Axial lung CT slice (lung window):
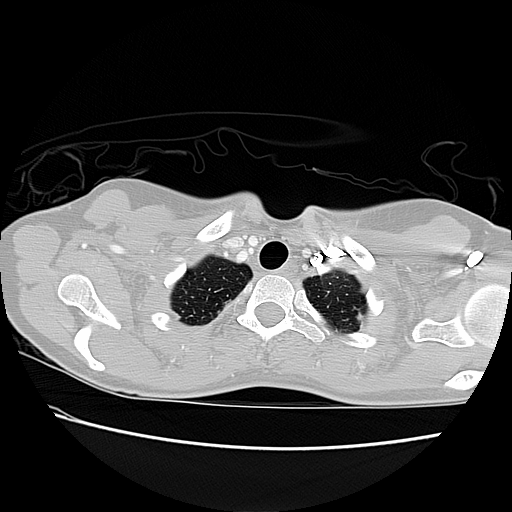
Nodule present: no